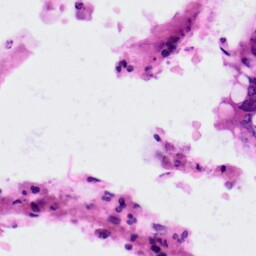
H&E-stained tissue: Colon